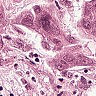
Metastatic tissue present: yes